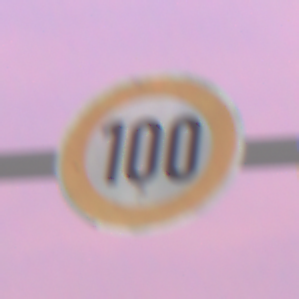
Verkehrszeichen: Geschwindigkeit100
Umgebung: Outdoor, Urban
Tageszeit: SunriseSunset
Wetter: PartlyCloudy
Licht: Artificial
Jahreszeit: NotSpecified
Kontrast: HighContrast